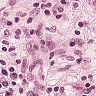
Metastatic tissue present: yes